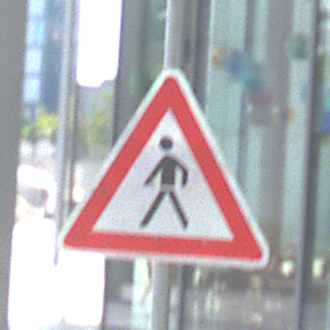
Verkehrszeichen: FussgaengerRechts
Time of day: MorningAfternoon
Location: Outdoor (Urban)
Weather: PartlyCloudy
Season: NotSpecified
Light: Natural